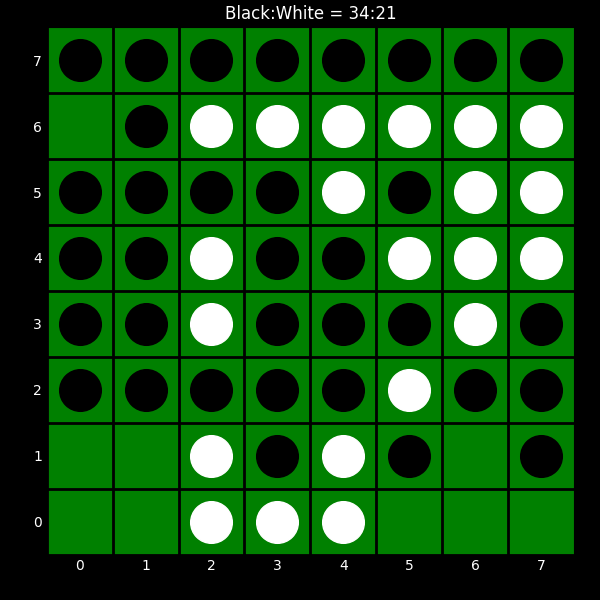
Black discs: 34
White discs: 21